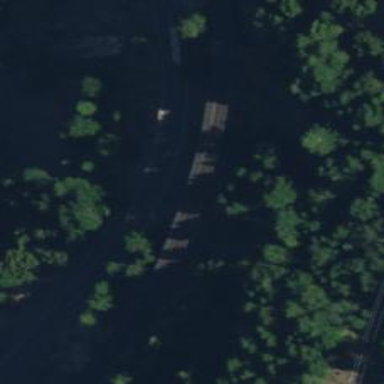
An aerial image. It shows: Viaduct bridge over railway tracks.